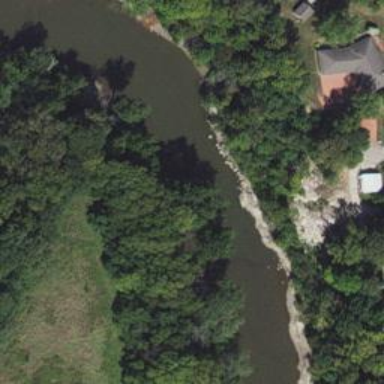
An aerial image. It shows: Beautiful view of river.